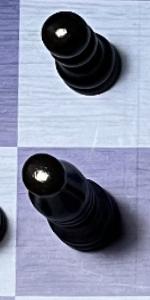
Label: Bishop_Black